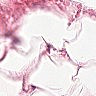
Metastatic tissue present: no